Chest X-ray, PA view. Patient: 51 years old, sex F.
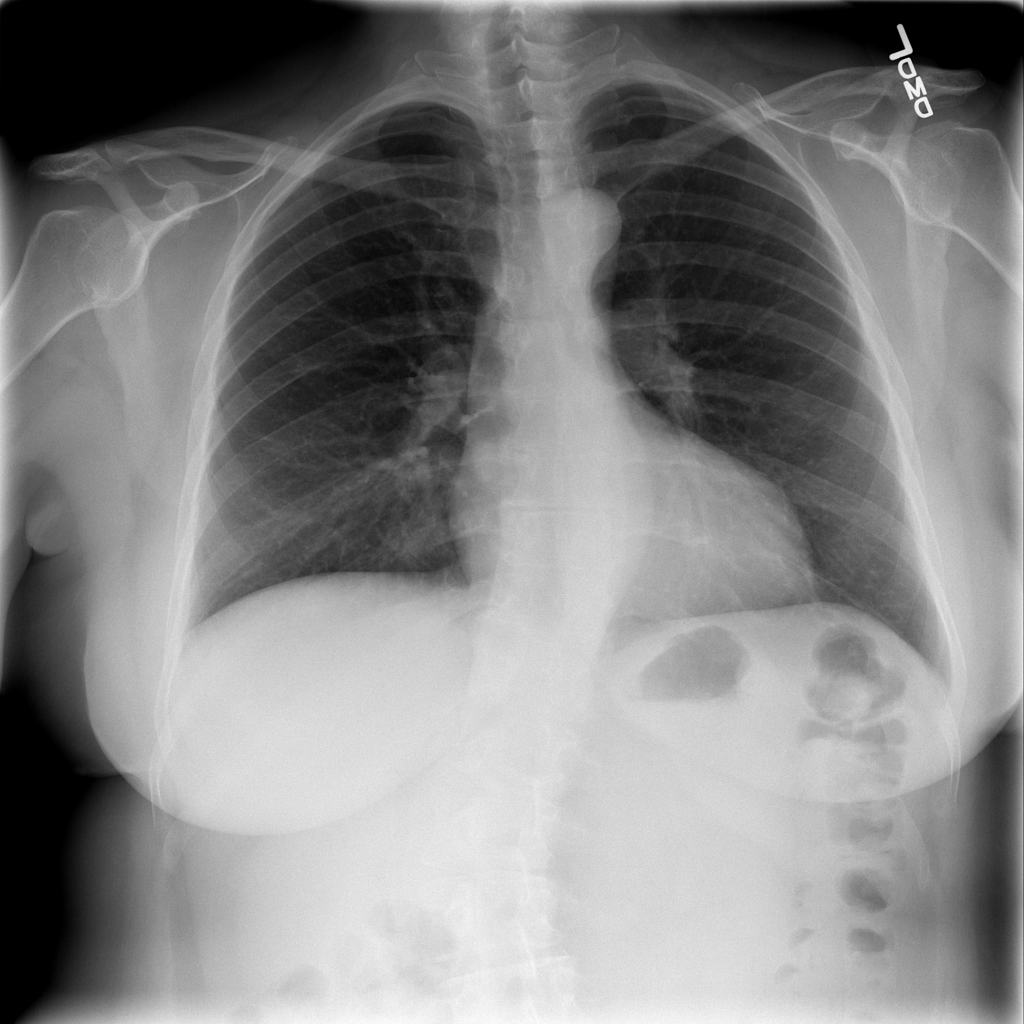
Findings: No Finding